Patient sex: M
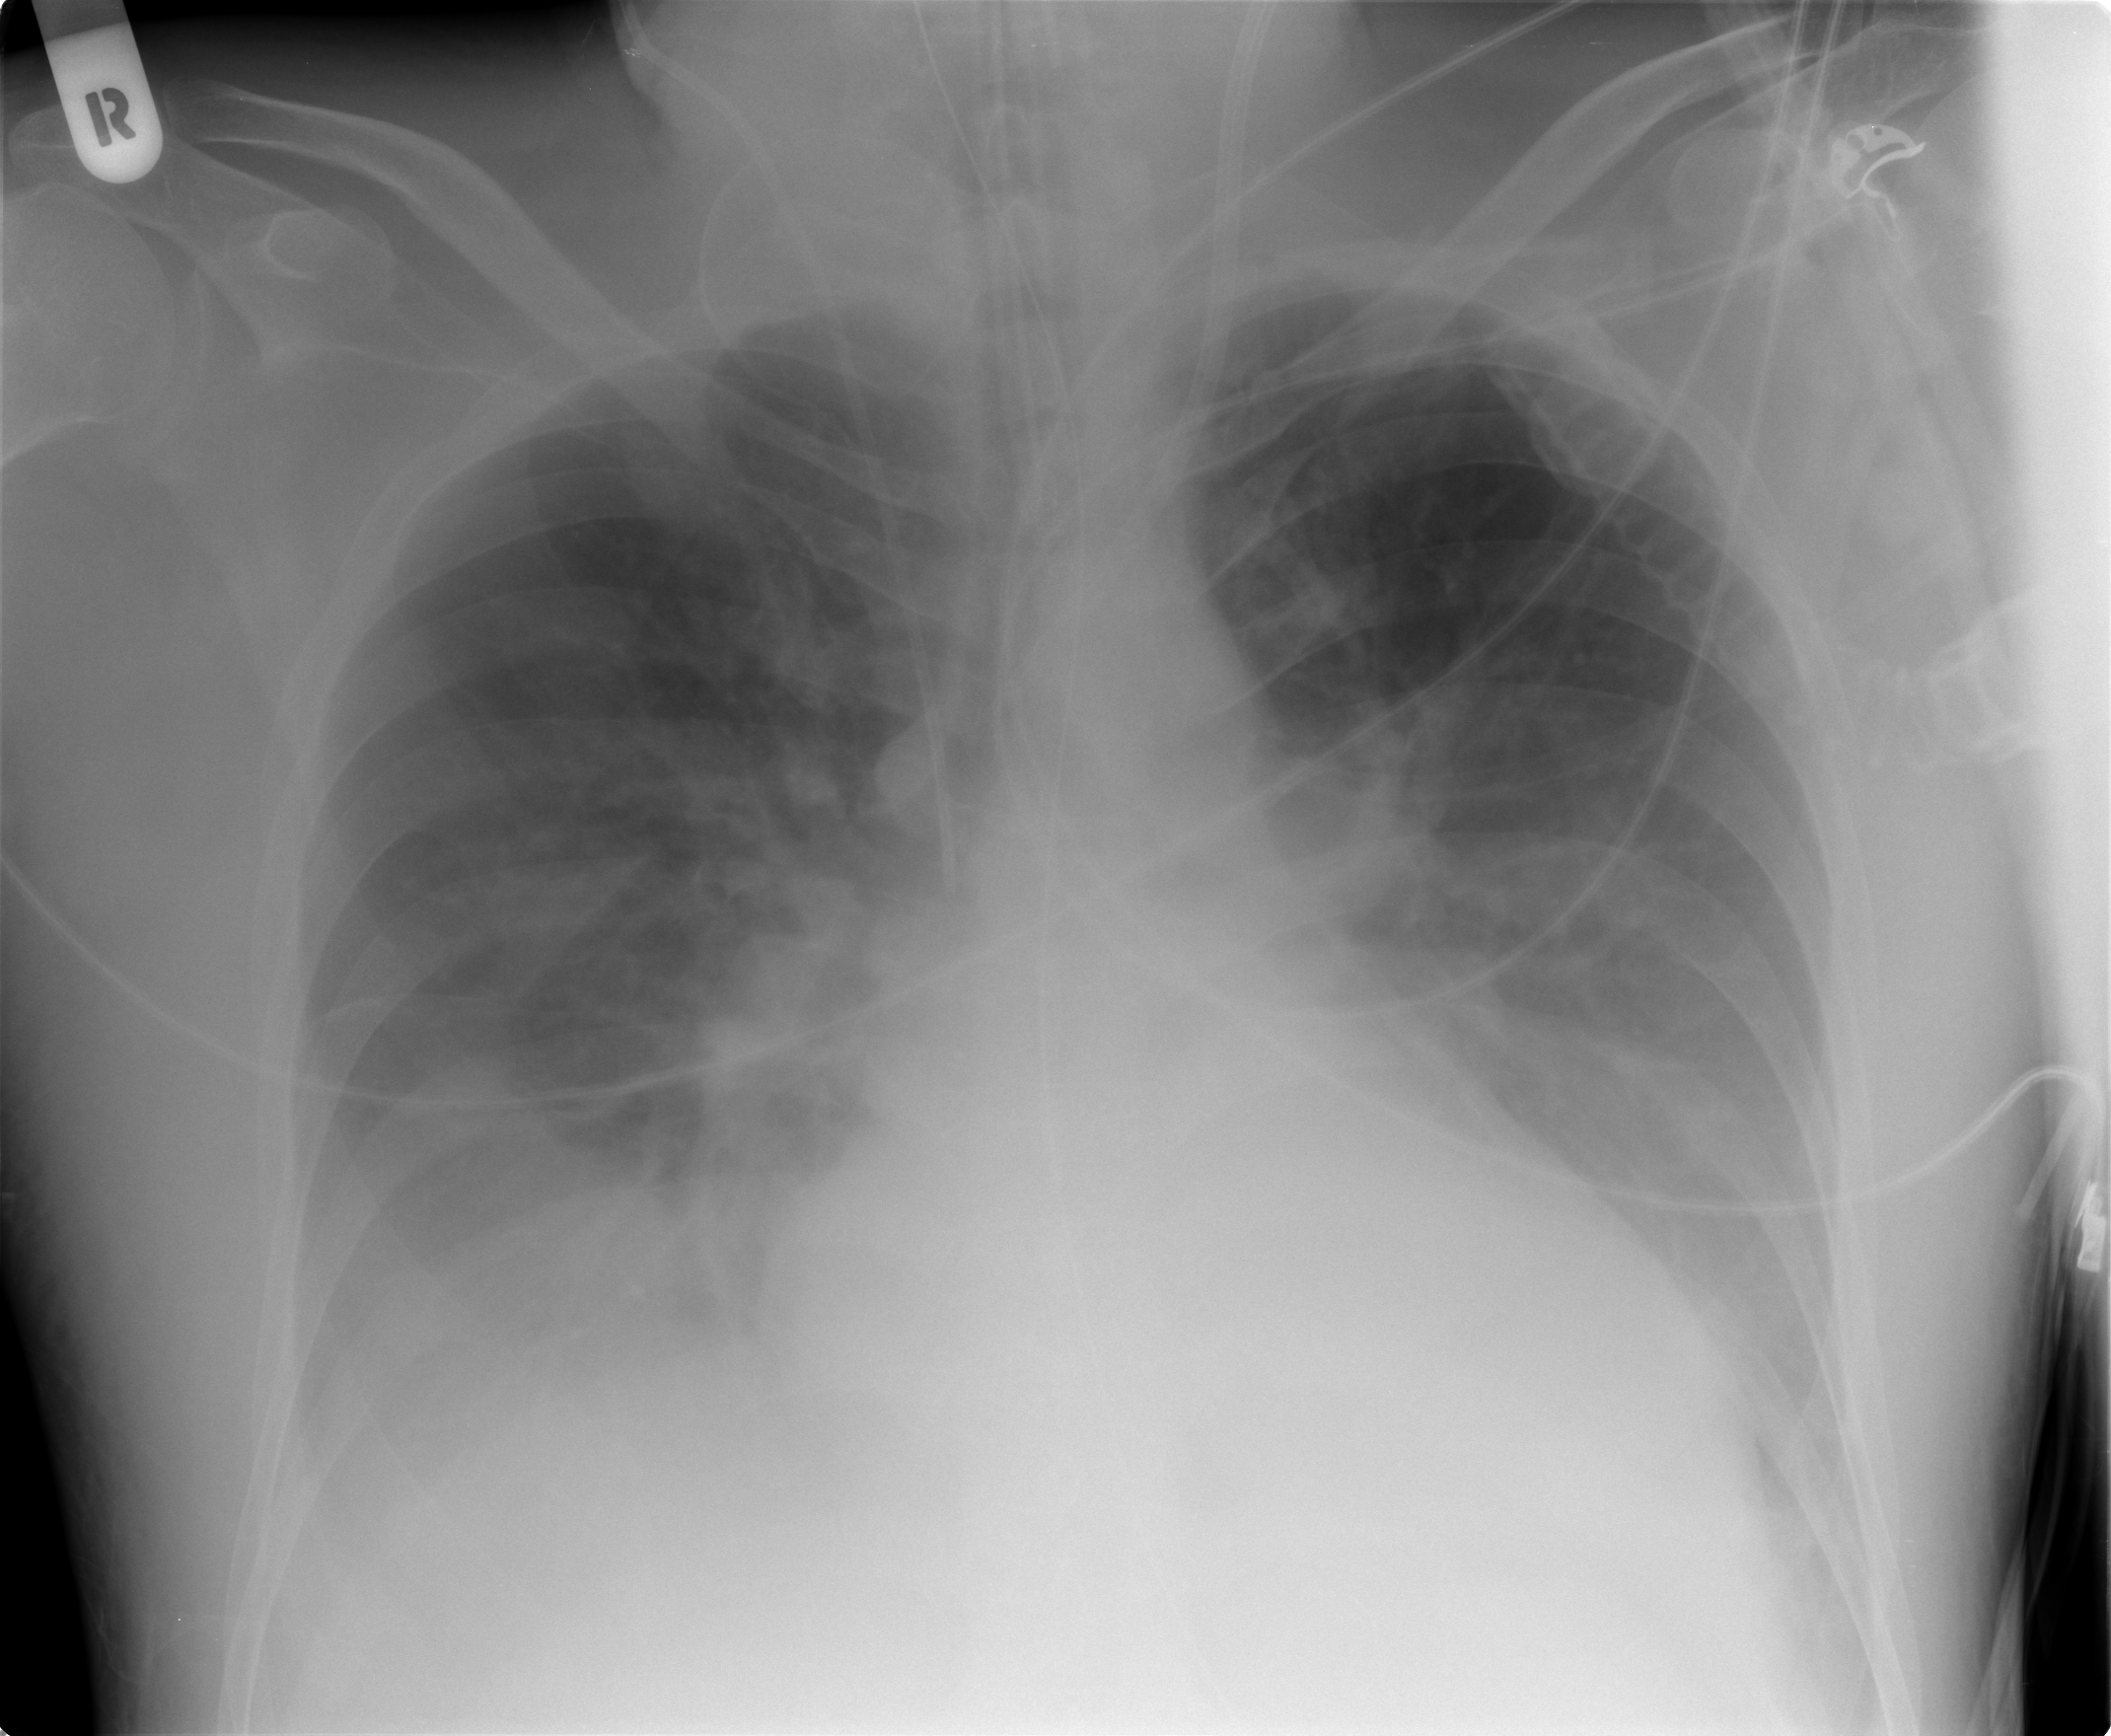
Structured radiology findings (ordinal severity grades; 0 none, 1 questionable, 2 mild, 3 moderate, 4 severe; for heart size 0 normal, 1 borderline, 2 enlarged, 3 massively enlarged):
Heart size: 1
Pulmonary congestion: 3
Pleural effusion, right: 2
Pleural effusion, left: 2
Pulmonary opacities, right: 0
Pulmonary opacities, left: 0
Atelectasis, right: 2
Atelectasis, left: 2